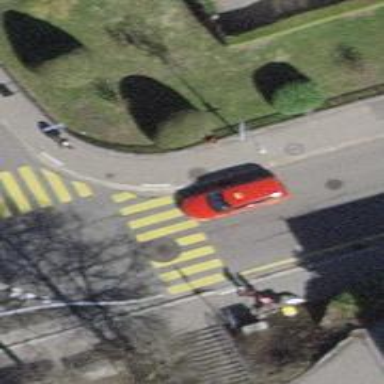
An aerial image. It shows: Marked road crossing.